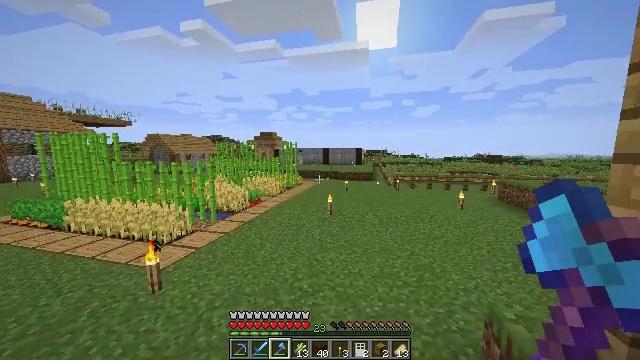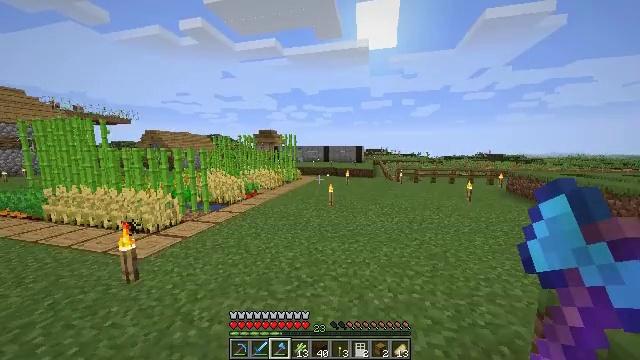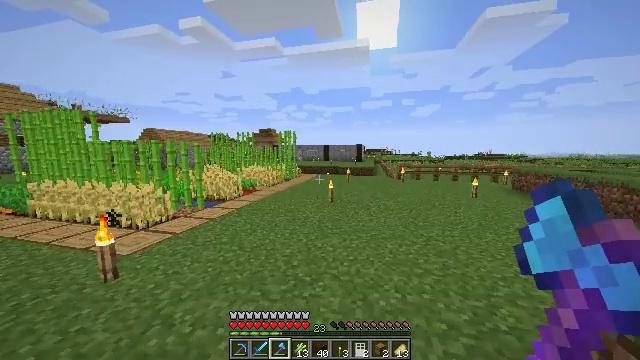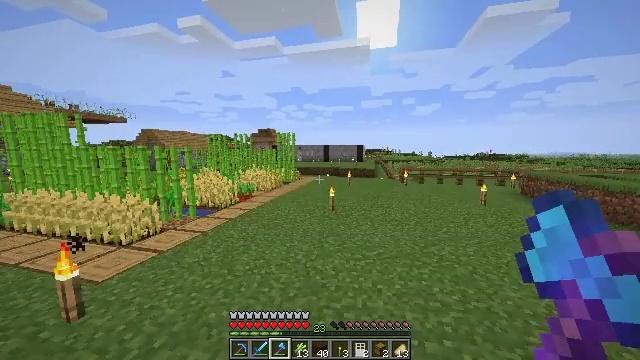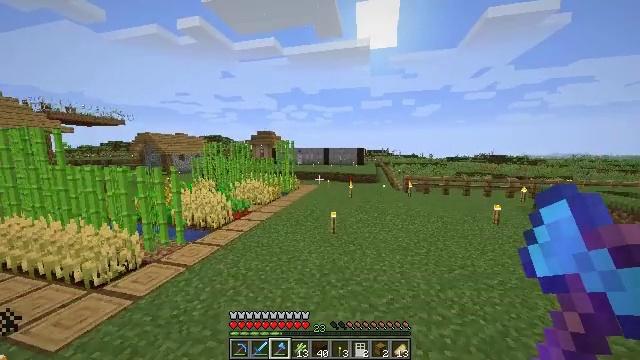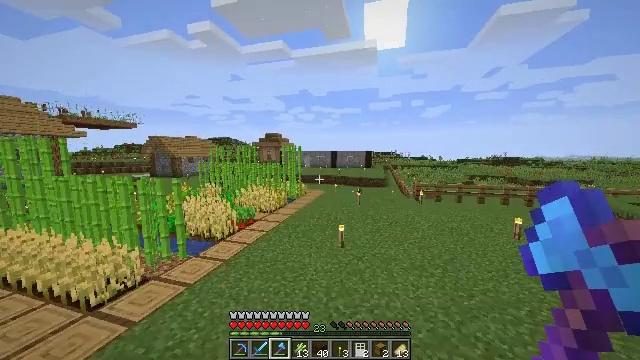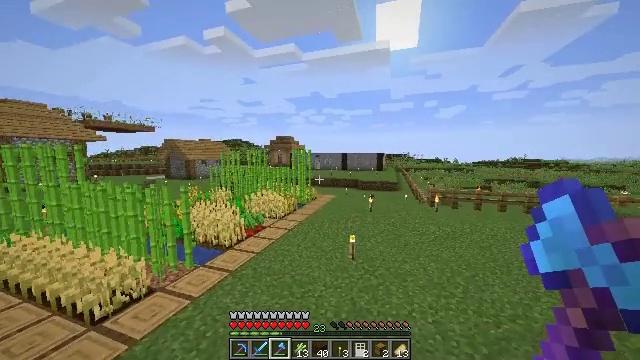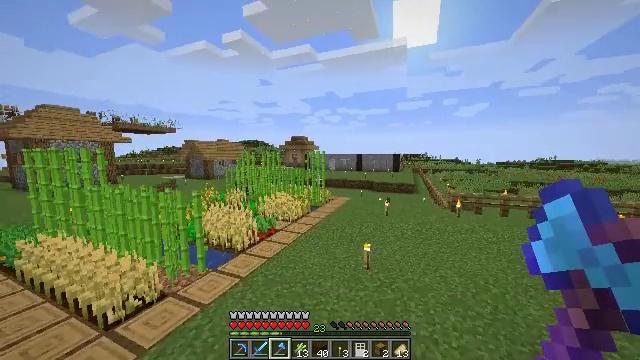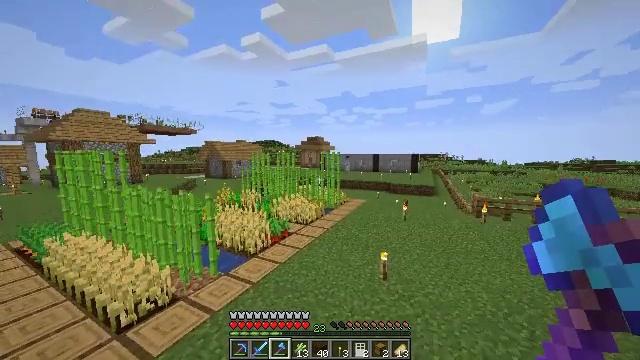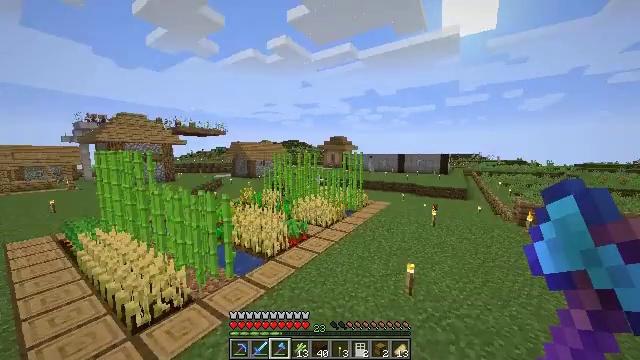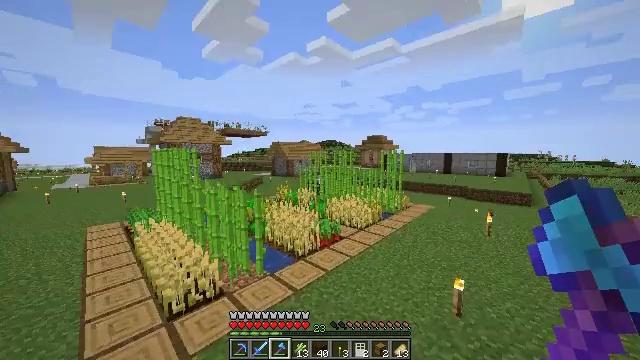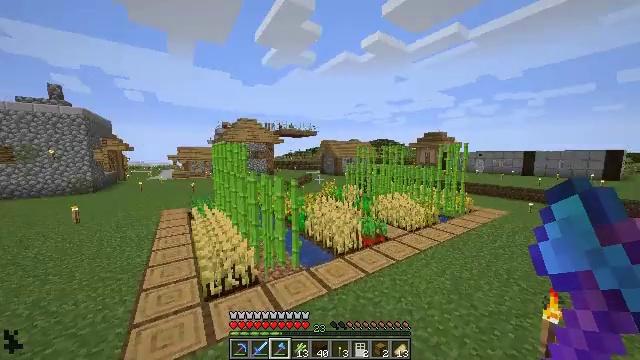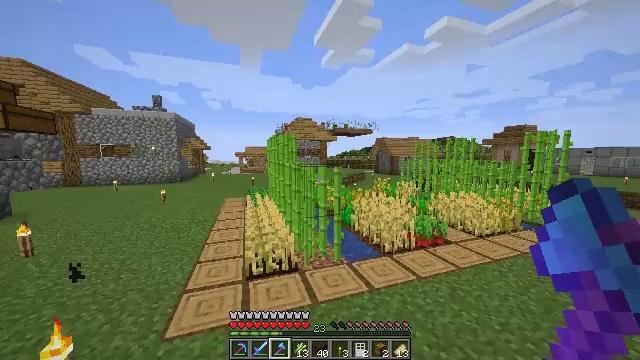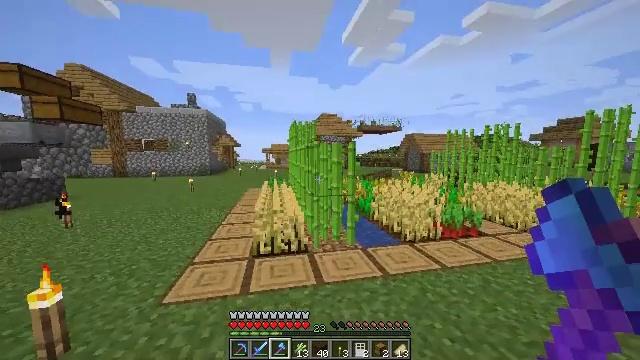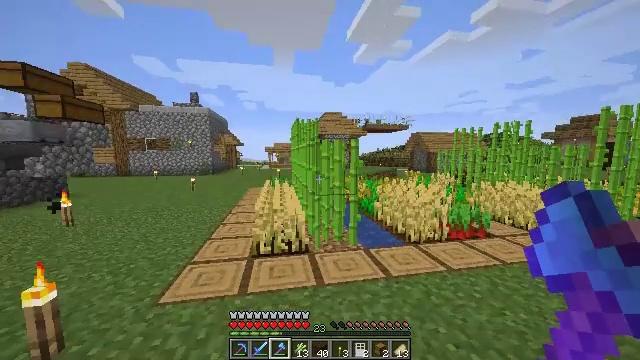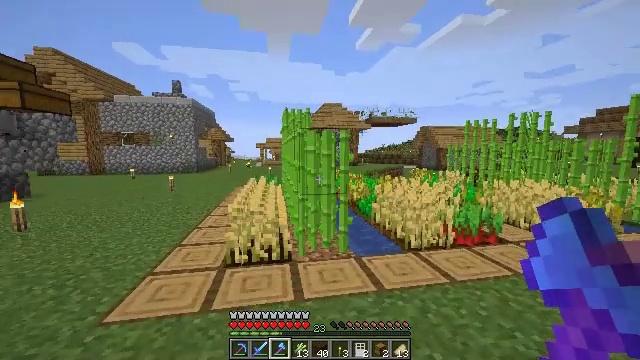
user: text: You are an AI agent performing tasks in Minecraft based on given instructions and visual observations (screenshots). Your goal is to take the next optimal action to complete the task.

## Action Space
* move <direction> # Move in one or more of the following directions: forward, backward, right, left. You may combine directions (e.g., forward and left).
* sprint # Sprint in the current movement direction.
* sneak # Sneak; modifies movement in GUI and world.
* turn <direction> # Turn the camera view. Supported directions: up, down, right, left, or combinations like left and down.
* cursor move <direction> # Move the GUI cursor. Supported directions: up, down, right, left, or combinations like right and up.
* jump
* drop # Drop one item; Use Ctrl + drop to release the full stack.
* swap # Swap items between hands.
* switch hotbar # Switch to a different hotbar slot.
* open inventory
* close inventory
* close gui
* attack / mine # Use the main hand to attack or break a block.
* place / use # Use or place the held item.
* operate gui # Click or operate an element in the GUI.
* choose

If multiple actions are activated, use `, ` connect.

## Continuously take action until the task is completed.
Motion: motion action
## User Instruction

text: Cut down the sugar cane stalks.
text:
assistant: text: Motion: move forward, jump
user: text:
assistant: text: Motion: move forward, sprint, jump
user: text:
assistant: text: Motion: move forward, sprint, jump
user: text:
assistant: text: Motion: move forward, sprint, jump
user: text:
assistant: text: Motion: move forward, sprint, turn left, jump
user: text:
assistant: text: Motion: move forward, turn left, jump
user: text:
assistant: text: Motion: move forward, turn left, jump
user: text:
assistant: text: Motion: move forward, turn left, jump
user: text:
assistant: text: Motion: move forward, turn left, jump
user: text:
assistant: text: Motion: move forward, turn left
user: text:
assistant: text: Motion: move forward, turn left
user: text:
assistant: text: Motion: move forward, turn left
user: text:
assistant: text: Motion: turn left
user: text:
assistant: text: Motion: turn left
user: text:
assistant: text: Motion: no_op
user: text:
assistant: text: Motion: move forward
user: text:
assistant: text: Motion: move forward, turn right and up
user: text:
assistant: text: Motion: move forward, turn up
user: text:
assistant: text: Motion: move forward
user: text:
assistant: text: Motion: move forward
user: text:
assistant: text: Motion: move forward
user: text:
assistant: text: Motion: move forward
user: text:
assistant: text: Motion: move forward, turn left, attack / mine
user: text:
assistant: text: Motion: move forward, turn left, attack / mine
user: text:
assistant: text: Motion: move forward, turn left, attack / mine
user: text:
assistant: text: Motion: move forward, attack / mine
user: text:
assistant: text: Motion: move forward
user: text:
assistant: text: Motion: move forward
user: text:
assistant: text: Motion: move forward, attack / mine
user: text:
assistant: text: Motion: move forward, attack / mine